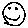
Label: smiley face